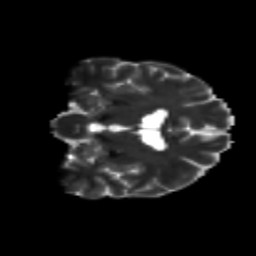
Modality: T2w
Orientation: coronal
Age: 22
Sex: male
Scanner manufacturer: siemens
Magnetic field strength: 3 T
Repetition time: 8.6 s
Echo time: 0.095 s